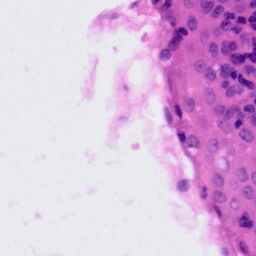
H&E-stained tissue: Tonsil